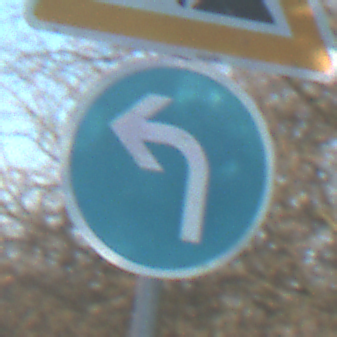
Verkehrszeichen: VorgeschriebeneFahrtrichtungLinks
Zusatzzeichen oben: Arbeitsstelle
Umgebung: Outdoor, Nature
Tageszeit: MorningAfternoon
Wetter: Clear
Licht: Natural
Jahreszeit: NotSpecified
Kontrast: HighContrast